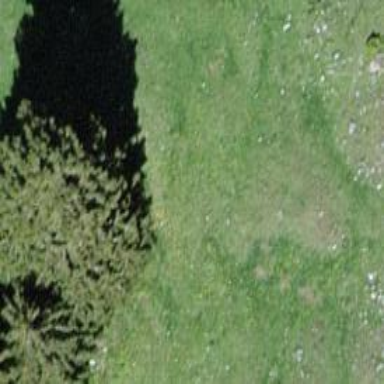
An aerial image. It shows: Needle-leaved tree in nature.